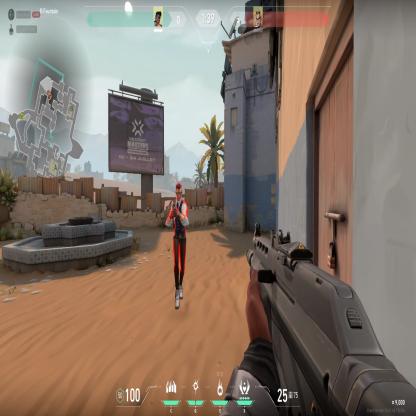
Label: enemy